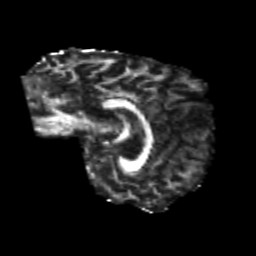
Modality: FA
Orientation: sagittal
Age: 24
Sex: female
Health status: healthy
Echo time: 0.074 s